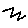
Label: zigzag